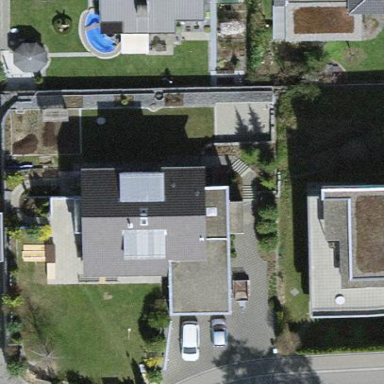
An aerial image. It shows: Detached building.